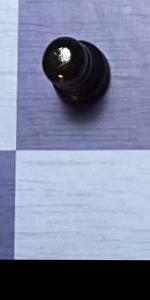
Label: Empty